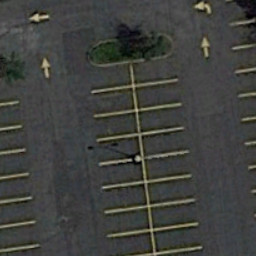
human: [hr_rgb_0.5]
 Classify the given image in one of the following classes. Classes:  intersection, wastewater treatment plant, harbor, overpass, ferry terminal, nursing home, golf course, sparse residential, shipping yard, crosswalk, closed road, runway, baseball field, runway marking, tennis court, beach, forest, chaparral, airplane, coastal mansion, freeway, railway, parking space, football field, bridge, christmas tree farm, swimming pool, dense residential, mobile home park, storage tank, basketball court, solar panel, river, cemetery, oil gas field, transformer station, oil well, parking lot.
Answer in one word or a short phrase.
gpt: parking space